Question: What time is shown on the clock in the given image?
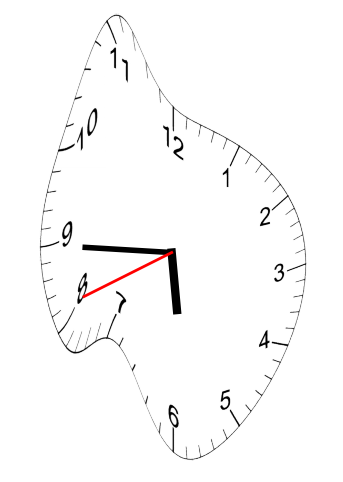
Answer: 05:44:41